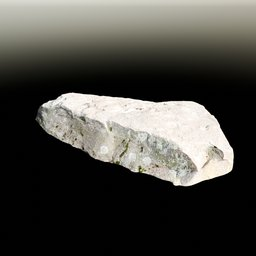
Label: nature